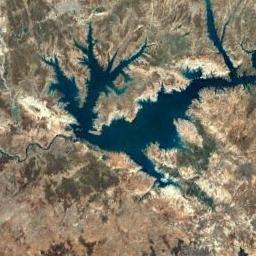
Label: lake